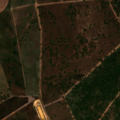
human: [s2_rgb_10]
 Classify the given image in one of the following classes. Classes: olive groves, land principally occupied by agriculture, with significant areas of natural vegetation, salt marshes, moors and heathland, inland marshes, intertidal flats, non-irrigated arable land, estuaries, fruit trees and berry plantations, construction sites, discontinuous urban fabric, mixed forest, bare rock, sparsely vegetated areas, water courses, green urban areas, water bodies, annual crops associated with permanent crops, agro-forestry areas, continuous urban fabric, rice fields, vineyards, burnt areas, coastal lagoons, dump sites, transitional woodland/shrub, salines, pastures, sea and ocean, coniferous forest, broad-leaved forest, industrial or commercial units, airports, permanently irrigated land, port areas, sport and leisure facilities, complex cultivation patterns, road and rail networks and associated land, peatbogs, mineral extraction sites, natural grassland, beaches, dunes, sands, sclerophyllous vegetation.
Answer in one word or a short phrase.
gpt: continuous urban fabric